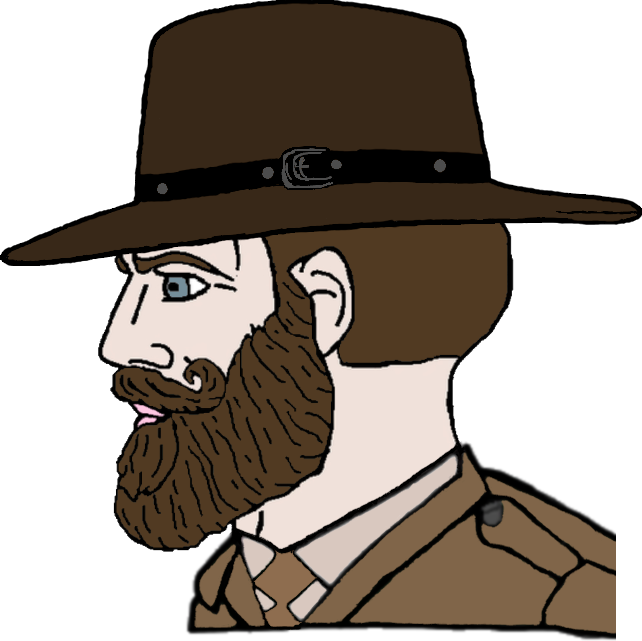
Label: 4_Yes_Chad